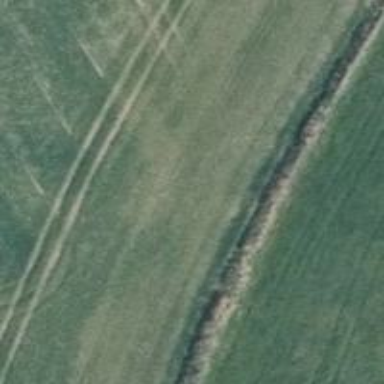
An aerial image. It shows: Track road with grade4 tracktype.